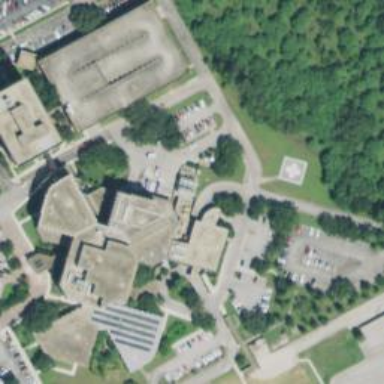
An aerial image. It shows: Hospital building.